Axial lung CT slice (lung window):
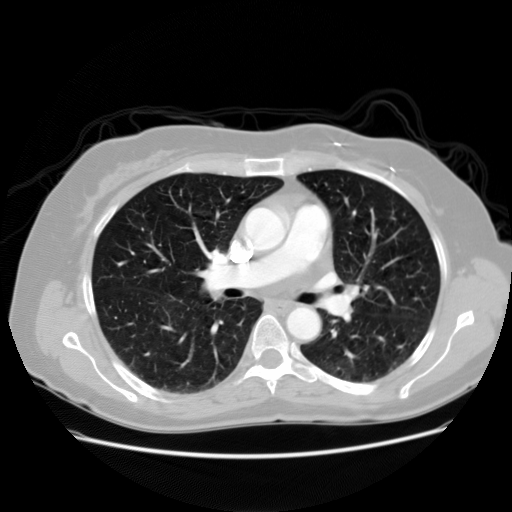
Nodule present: yes
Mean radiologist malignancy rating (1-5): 1